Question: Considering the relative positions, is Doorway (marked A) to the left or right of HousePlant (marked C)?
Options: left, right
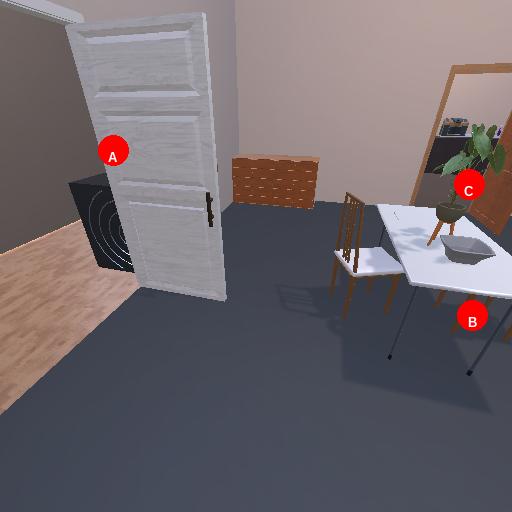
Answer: left